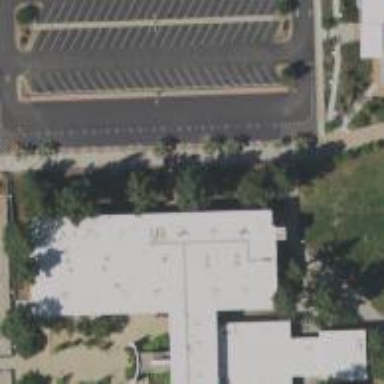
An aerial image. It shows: College building.